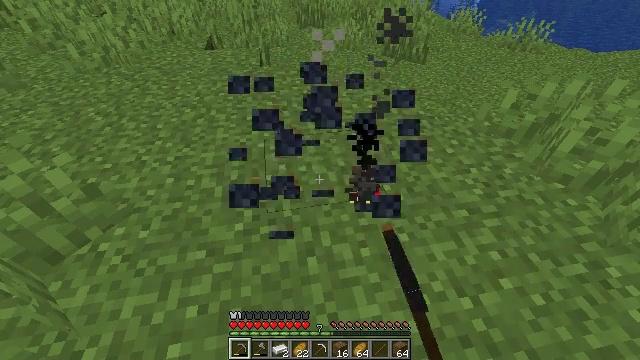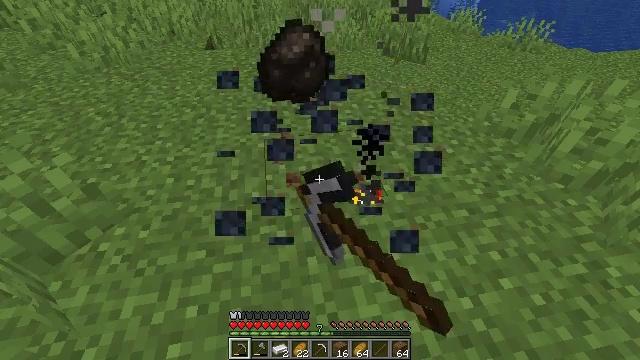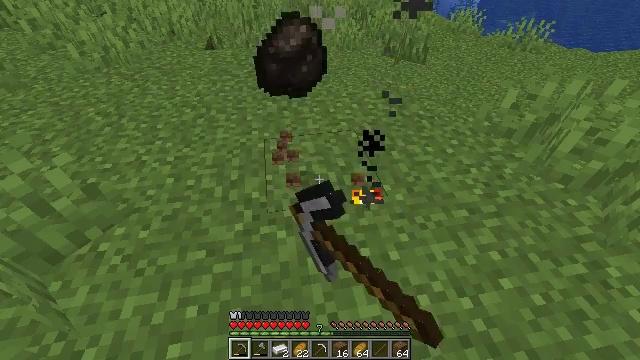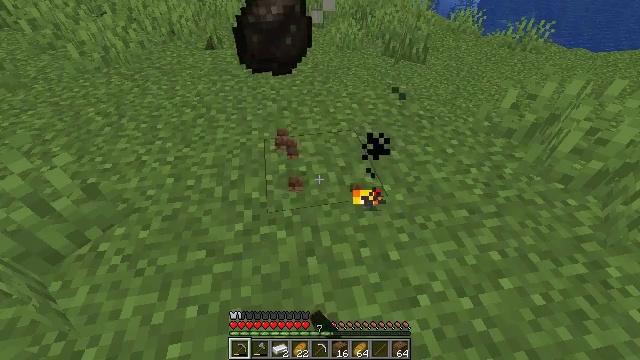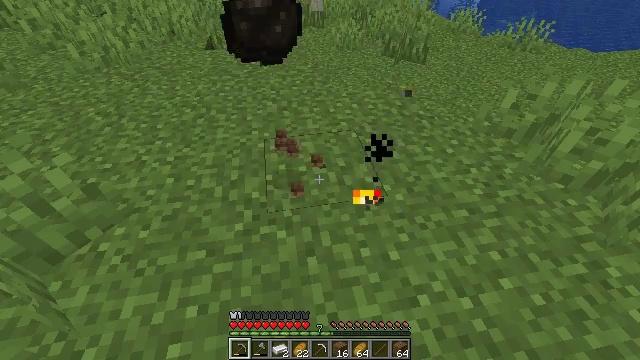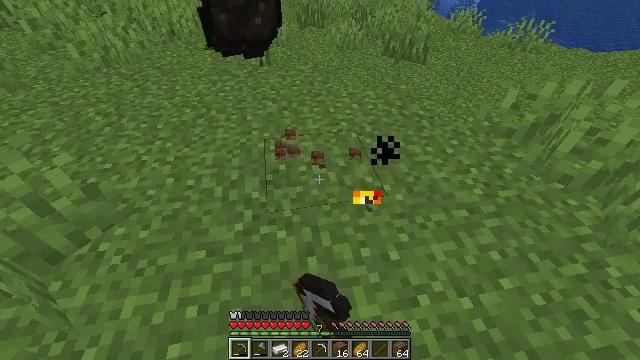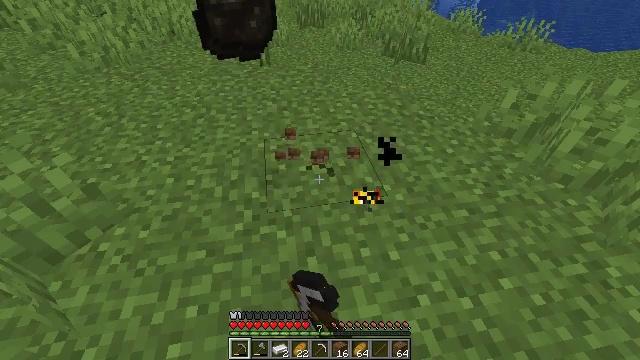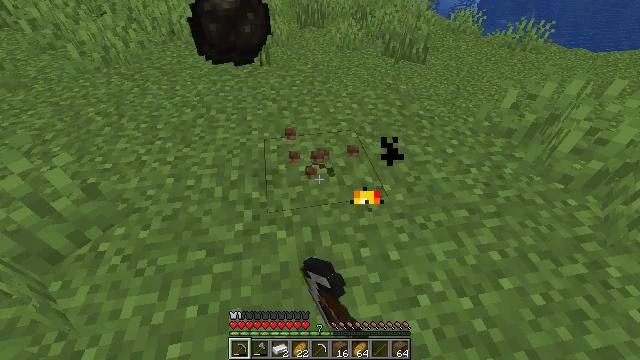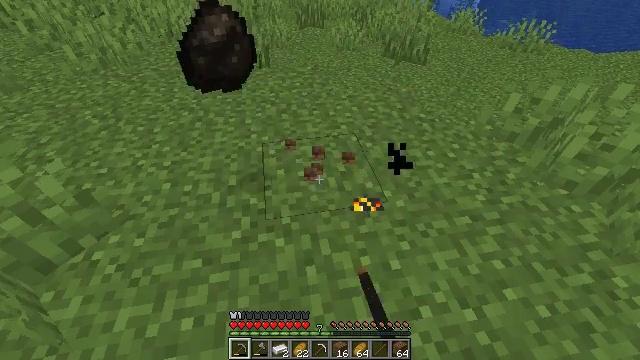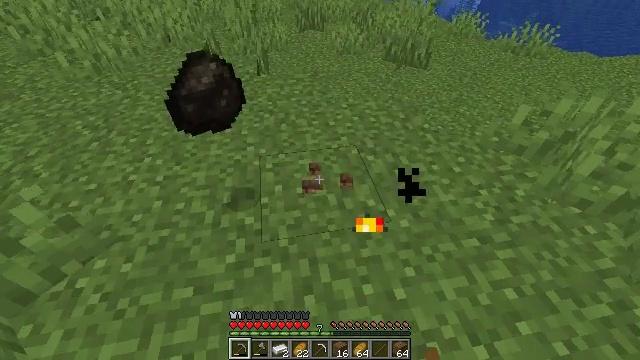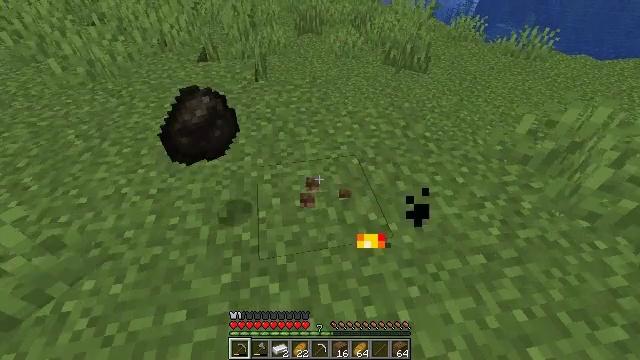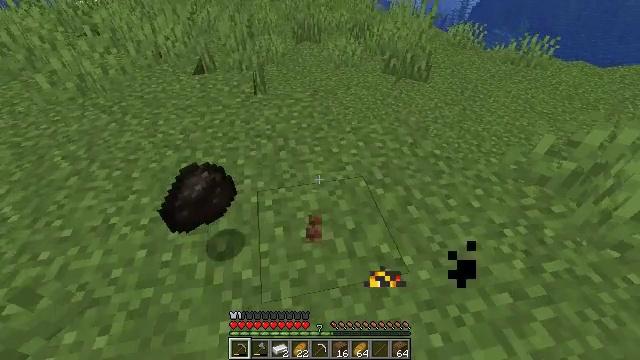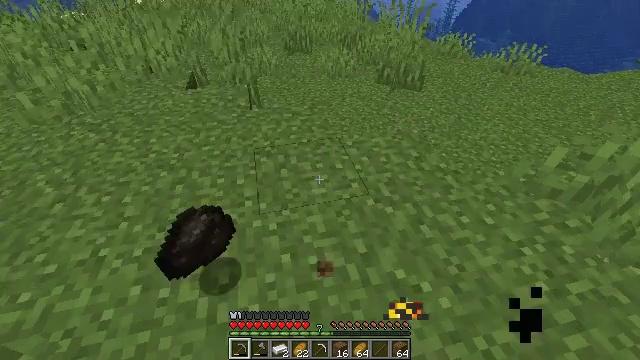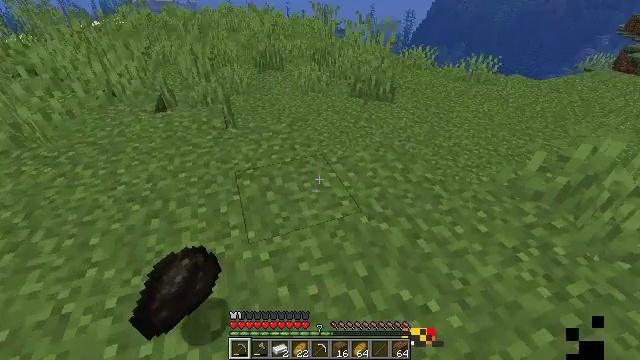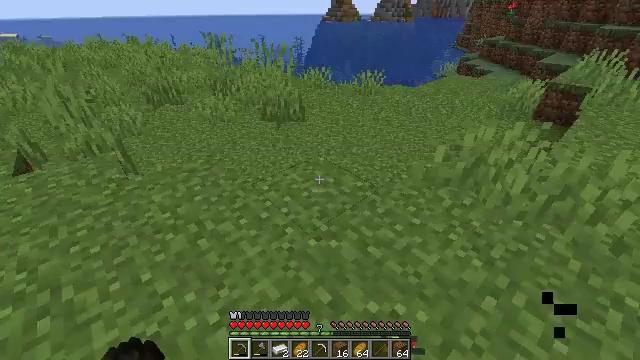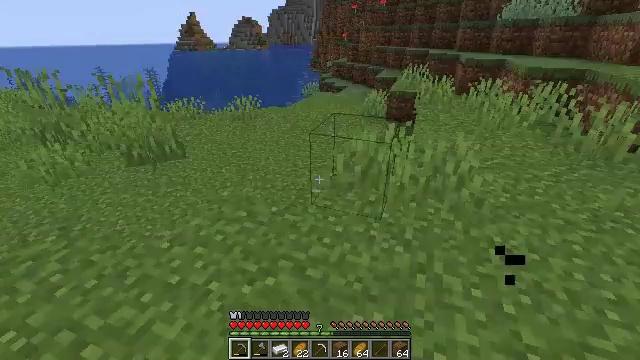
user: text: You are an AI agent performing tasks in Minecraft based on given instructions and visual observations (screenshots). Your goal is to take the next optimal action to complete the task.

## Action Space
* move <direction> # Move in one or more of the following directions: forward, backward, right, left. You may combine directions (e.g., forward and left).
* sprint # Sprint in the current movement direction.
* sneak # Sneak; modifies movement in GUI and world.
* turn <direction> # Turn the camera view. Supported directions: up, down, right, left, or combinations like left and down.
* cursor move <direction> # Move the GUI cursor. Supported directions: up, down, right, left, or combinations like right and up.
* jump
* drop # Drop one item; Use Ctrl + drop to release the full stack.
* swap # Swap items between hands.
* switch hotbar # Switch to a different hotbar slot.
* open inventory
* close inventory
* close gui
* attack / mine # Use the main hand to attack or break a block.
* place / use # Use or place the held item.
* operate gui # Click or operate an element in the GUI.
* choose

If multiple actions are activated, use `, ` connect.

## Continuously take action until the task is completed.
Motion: motion action
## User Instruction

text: Drop a fern.
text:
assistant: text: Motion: attack / mine
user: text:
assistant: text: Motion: attack / mine
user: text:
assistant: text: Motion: attack / mine
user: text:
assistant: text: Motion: attack / mine
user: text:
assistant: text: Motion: attack / mine
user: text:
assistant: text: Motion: attack / mine
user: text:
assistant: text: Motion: attack / mine
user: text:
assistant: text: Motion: move forward
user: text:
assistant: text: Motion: move forward
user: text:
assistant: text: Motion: move forward
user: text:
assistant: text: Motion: move forward and move left, turn up
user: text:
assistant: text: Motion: move forward and move left, turn right and up
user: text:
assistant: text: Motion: move forward and move left, turn right and up
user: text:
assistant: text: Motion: move forward and move left, turn right and up
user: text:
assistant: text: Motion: move forward and move left, turn right and up
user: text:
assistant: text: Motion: move left, turn right and up
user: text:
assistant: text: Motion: move left, turn right and up
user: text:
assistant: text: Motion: move forward and move left, turn right
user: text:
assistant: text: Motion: move forward and move left, turn right
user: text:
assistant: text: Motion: move forward and move left
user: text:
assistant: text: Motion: move forward and move left
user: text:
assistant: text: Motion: move forward and move left
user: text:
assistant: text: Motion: move forward and move left
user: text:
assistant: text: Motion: move forward
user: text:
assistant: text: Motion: move forward
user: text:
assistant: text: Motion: move forward
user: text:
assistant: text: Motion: move forward
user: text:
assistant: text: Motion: move forward, turn left
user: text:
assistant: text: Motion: move forward, turn left and up
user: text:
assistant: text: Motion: move forward, turn left and up